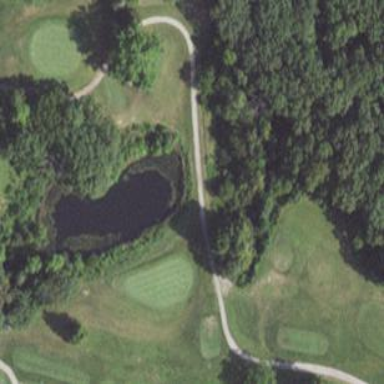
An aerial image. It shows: Scenic view of water hazard on golf course. The natural water feature adds beauty to the landscape.